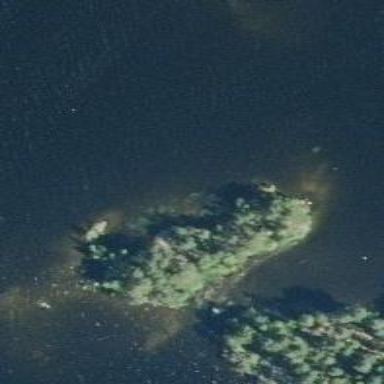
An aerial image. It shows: Islet.